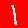
Digit: 1